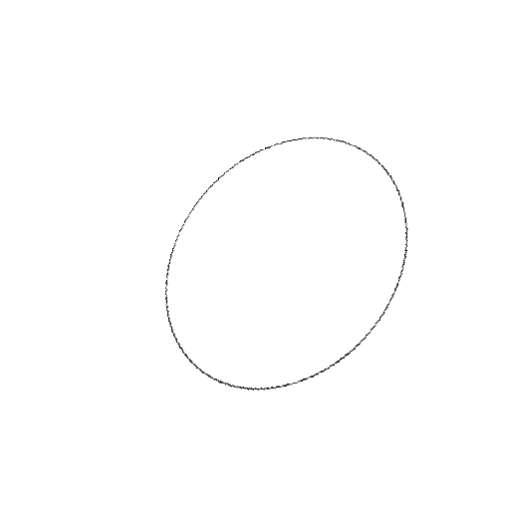
Crossing number: 0